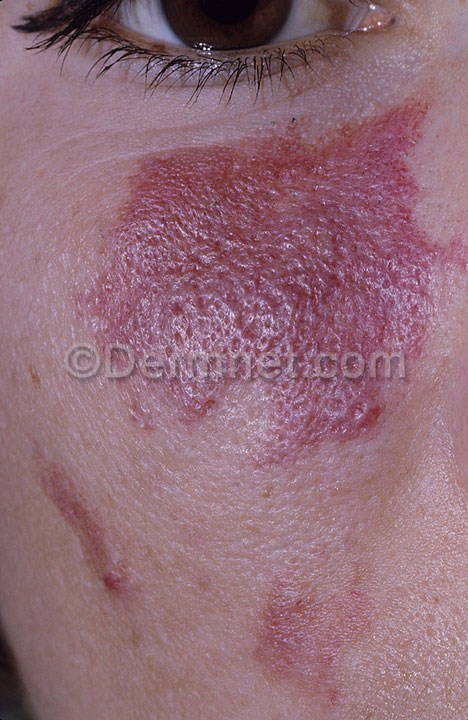
Disease: Vascular Tumors